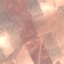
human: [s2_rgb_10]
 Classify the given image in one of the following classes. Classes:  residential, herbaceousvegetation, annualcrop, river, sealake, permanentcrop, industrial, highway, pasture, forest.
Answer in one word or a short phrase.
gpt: PermanentCrop